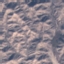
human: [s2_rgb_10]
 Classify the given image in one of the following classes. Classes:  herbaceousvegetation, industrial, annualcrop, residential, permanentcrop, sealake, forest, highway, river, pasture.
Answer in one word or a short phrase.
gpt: HerbaceousVegetation